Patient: sex F, age 54
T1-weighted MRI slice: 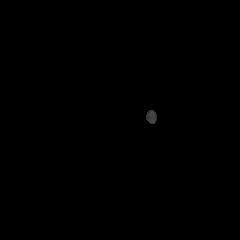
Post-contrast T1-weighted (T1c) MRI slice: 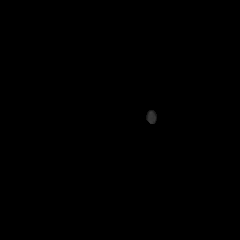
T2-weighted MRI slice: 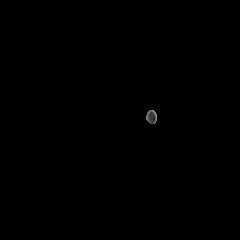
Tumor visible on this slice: no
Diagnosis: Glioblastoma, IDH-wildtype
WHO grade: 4